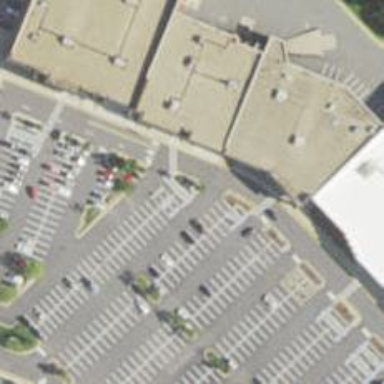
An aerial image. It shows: Parking space is available.